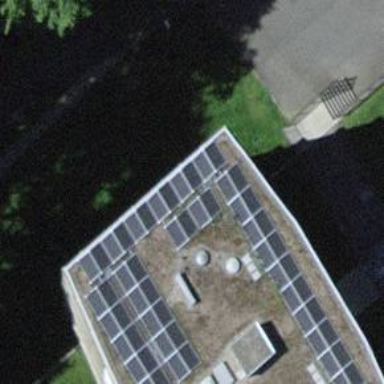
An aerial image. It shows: Solar photovoltaic panel generator.